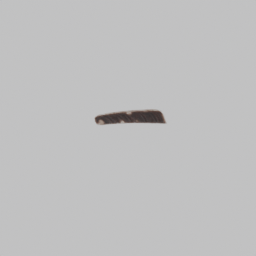
Label: animals